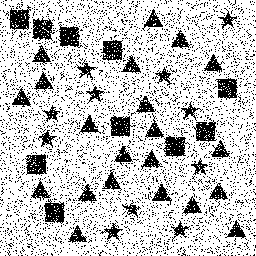
Squares: 10
Triangles: 21
Stars: 11
Total shapes: 42